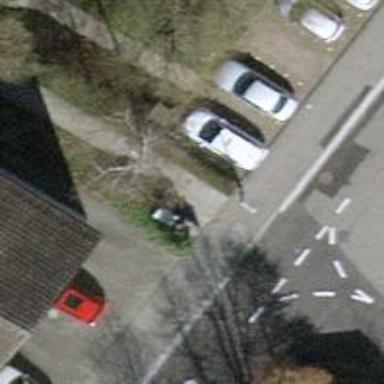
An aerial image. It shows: Street cabinet.